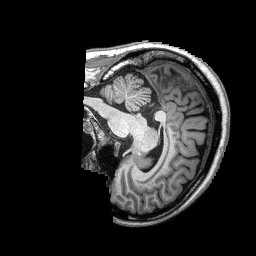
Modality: T1w
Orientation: sagittal
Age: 36
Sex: female
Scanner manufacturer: siemens
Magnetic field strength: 3 T
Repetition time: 2.53 s
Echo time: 0.00144 s